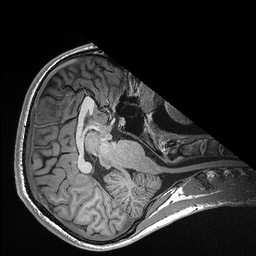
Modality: T1w
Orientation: axial
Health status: healthy
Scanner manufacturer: siemens
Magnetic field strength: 3 T
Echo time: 0.00298 s